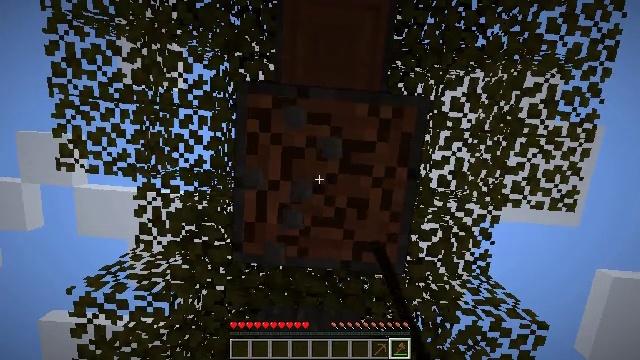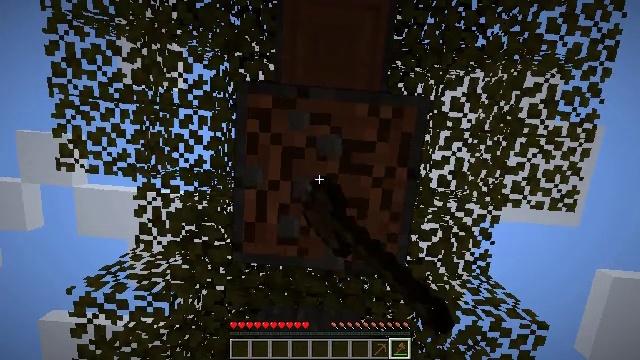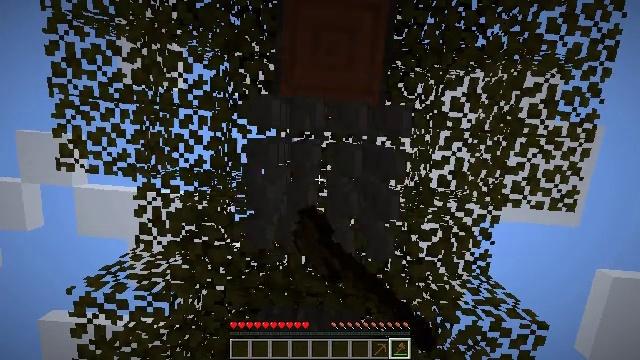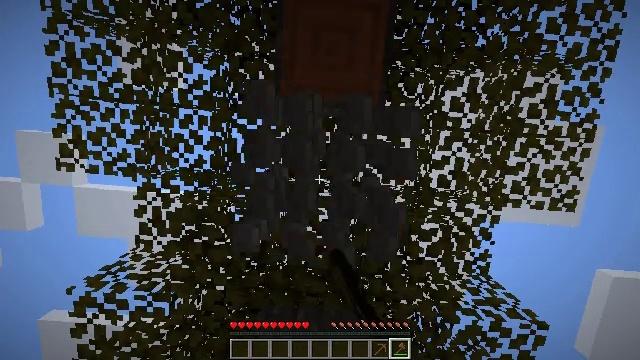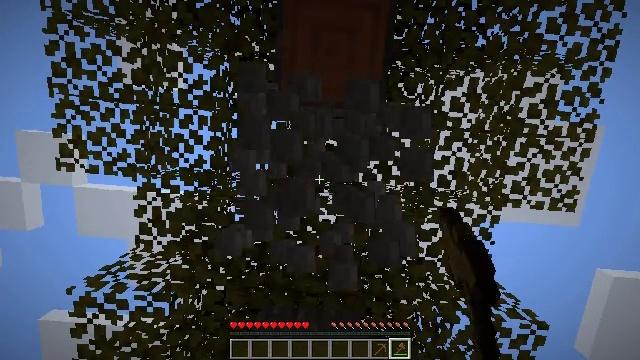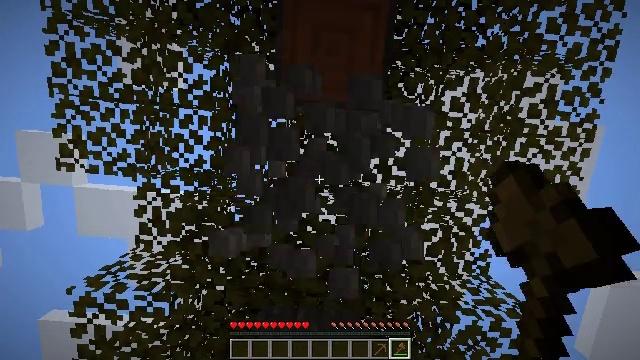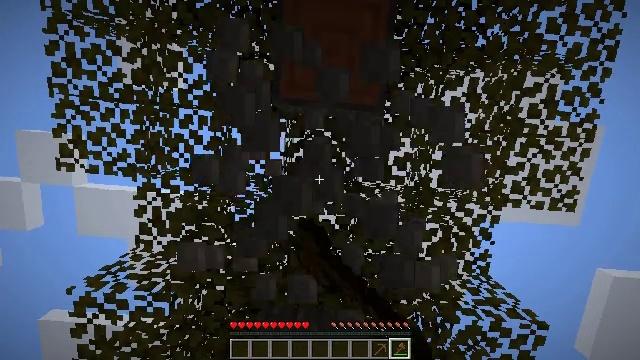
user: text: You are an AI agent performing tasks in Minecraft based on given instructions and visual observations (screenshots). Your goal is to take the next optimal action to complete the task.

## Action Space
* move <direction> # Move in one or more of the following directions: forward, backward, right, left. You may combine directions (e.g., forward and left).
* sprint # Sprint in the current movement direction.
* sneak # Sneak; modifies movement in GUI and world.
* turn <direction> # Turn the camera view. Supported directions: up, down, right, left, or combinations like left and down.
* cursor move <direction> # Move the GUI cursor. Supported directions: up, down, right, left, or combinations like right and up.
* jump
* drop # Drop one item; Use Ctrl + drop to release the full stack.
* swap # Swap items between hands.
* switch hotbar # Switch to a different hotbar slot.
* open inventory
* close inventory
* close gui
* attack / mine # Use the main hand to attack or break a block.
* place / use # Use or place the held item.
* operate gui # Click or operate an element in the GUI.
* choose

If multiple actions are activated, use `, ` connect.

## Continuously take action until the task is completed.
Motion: motion action
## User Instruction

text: Harvest the acacia log from the forest.
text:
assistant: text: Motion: attack / mine
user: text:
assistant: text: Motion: attack / mine
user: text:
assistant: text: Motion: attack / mine
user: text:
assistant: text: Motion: attack / mine
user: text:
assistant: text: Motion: attack / mine
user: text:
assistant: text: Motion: attack / mine
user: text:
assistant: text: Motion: attack / mine